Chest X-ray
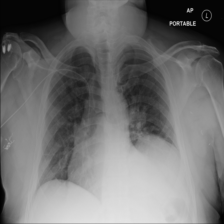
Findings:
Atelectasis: negative
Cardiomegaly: negative
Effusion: negative
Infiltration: negative
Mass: negative
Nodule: negative
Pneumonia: negative
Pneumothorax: negative
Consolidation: negative
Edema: negative
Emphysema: negative
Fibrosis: negative
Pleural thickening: negative
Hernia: negative